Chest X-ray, PA view. Patient: 47 years old, sex M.
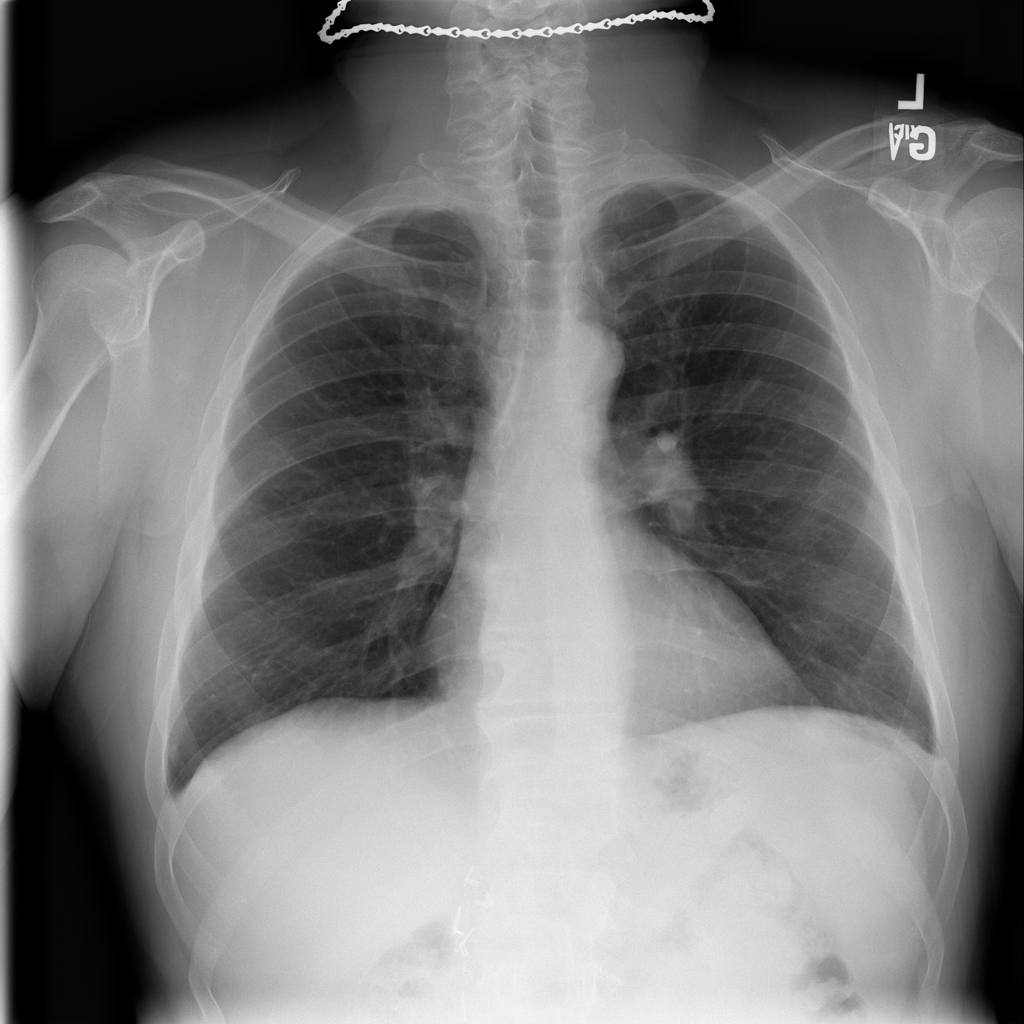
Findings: No Finding